Question: I am trying to use react-router but I am not able to propagate children components.
'''
index.js
'''
'''
import 'babel-polyfill';
import React from 'react';
import { render } from 'react-dom';
import { Router, Route, browserHistory } from 'react-router';
import App from './App';
import Login from './containers/Login';
const rootElement = document.getElementById('app');
render((
<Router history={browserHistory}>
<Route path="/" component={App}>
<Route path="login" component={Login}/>
</Route>
</Router>
), rootElement);
'''
'''
App.js
'''
'''
import React, { Component, PropTypes } from 'react';
import { Login } from './containers';
export default class App extends Component {
constructor(props) {
super(props);
}
render() {
const { children } = this.props;
return (
<div className="content">
{children}
</div>
);
}
}
App.propTypes = {
children: PropTypes.any,
};
'''
'''
LoginPage.js
'''
'''
import React, { Component, PropTypes } from 'react';
import { connect } from 'react-redux';
import { Login } from '../components';
export default class LoginPage extends Component {
constructor(props, context) {
super(props, context);
}
handleSubmit(event) {
event.preventDefault();
}
render() {
const { handleSubmit, redirect } = this.props;
return (
<Login handleSubmit={handleSubmit}
redirect={redirect}
/>
);
}
}
'''
'''
LoginComponent.js
'''
'''
import React, { Component, PropTypes } from 'react';
export default class Login extends Component {
constructor(props, context) {
super(props, context);
this.state = {
email: '',
password: '',
};
}
handleChange(field, event) {
const nextState = this.state;
nextState[field] = event.target.value;
this.setState(nextState);
}
handleSubmit(event) {
event.preventDefault();
this.props.handleSubmit(this.state);
}
render() {
return (
<form onSubmit={event => this.handleSubmit(event)}>
<input
type="text" placeholder="Email"
value={this.state.email}
onChange={this.handleChange.bind(this, 'email')}
/>
<input
type="password" placeholder="Password"
value={this.state.password}
onChange={this.handleChange.bind(this, 'password')}
/>
<input type="submit" value="Submit"/>
</form>
);
}
}
Login.propTypes = {
handleSubmit: PropTypes.func.isRequired,
};
'''
If I just import 'LoginPage' directly into 'App.js' where I try to render '{children}' it works perfectly fine. On inspection it simply says children is undefined
react@0.14.6
react-dom@0.14.6
react-router@2.0.0-rc5
As a side note, I ran npm list react-router and I got this back
'''
'-- (empty)
npm ERR! code 1
'''
Any help would be great!!
Edit: I edited the first code snippet to be 'import Login from './containers/Login';' from 'import { Login } from './containers/Login';'
That was a type from simplifying the problem. I had it the other way originally because I am actually using an index.js for containers and was calling 'import { Login } from './containers';'
I have stepped through the code and it shows that 'Login' is NOT undefined in 'index.js' but 'children' is when I get to 'App.js'
Below is a screenshot of a breakpoint in 'index.js' and 'App.js' in the same run. 'index.js' shows Login as being initialized but then 'children' is undefined.
<URL>
[
Okay I have simplified the whole thing as much as possible now into a single file and it still doesn't work
'''
import 'babel-polyfill';
import React, { Component } from 'react';
import { render } from 'react-dom';
import { Router, Route, browserHistory } from 'react-router';
class App extends Component {
constructor(props) {
super(props);
}
render() {
const { children } = this.props;
return (
<div className="content">
{children}
</div>
);
}
}
class Child extends Component {
render() {
return (
<p>I am a child</p>
);
}
}
const rootElement = document.getElementById('app');
render((
<Router history={browserHistory}>
<Route path="/" component={App}>
<Route path="login" component={Child}/>
</Route>
</Router>
), rootElement);
'''
I then ran it and got the following
<URL>
Then I added '<Child />' directly into the render property of 'App' and got this
<URL>
So this is not a problem with how I am importing files etc.
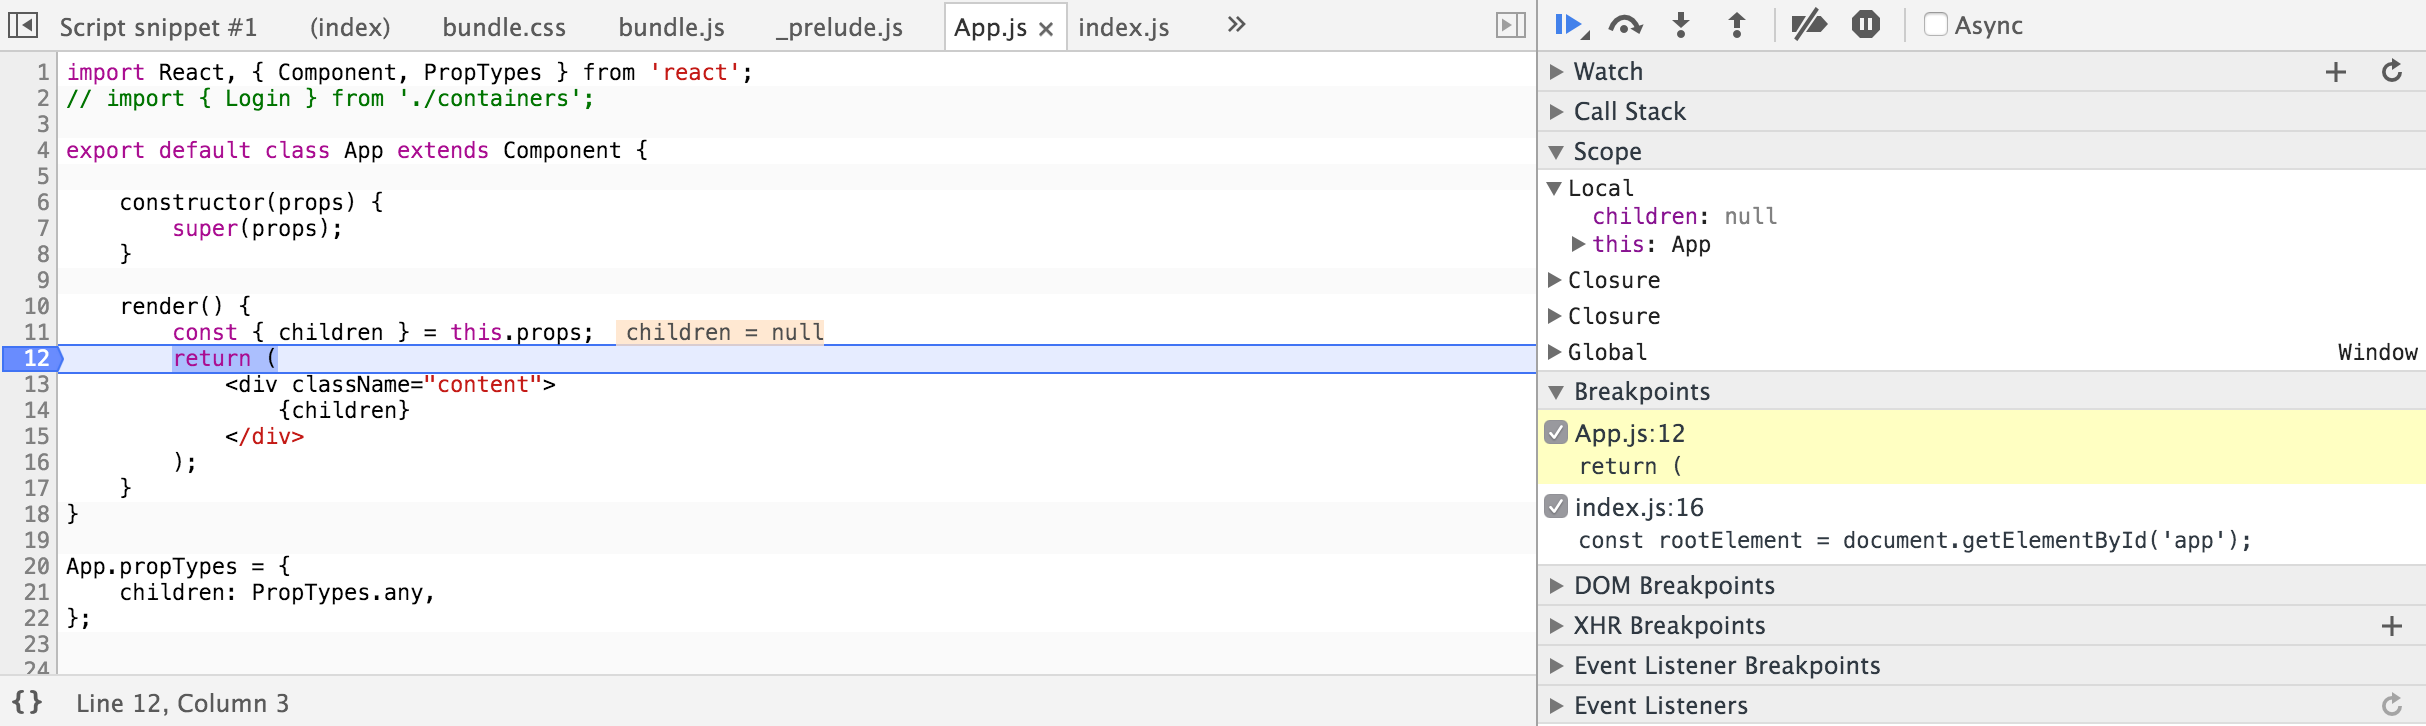
Answer: Ok so answering my own question. Basically a really stupid mistake but maybe someone will benefit. I was using 'localhost/#/child' because I thought this is what it was supposed to say and 'localhost/child' hits an registered route on my server. So the fix was to make my server-side route handler
'''
router.get('/*', (req, res) => {
res.render(view);
});
'''
And then navigate to 'localhost/child'